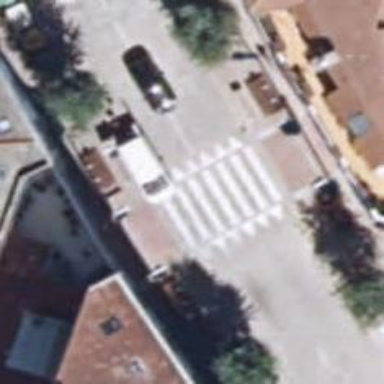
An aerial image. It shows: Uncontrolled footway crossing with markings.